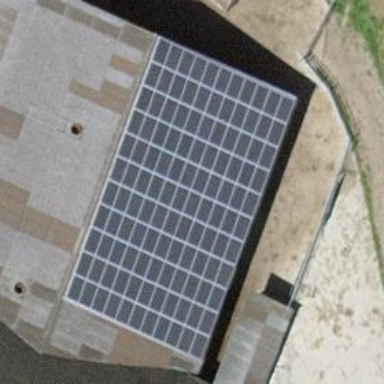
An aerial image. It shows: Solar power generator with photovoltaic panels.